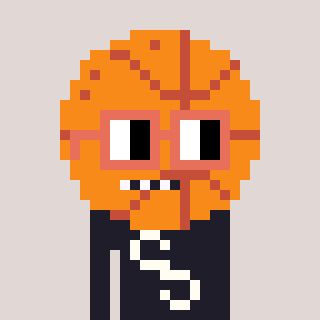
a pixel art character with square orange glasses, a basketball-shaped head and a grayscale-colored body on a warm background